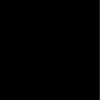
Label: dusty